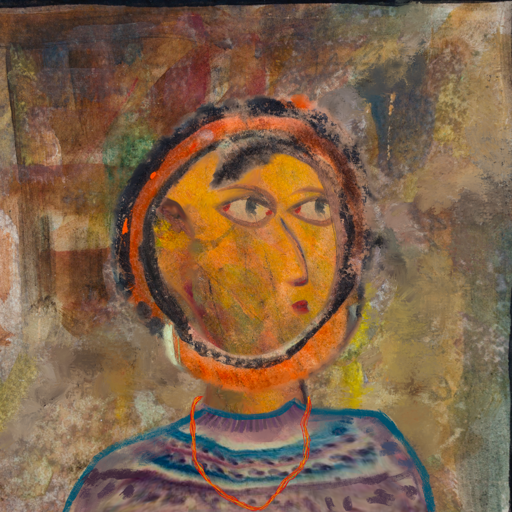
Background: Mosgoul, Head And Neck Side: Gypsy_Mother, Face Side: GypsyMother, Bust: HillGirl, Hair Side: Childish, Head Accessory: Blank, Second Necklace: Gypsy_Mother_2, Necklace: Blank, Baby: Blank